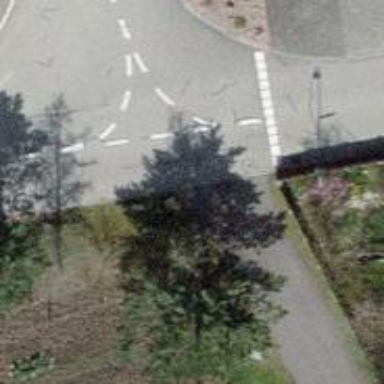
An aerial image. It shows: Bollard barrier.